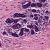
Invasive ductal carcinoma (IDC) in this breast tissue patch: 0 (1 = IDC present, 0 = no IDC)